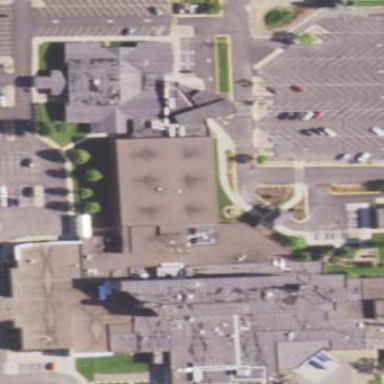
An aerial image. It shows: Healthcare facility identified as hospital.